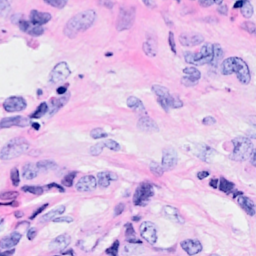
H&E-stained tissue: Breast